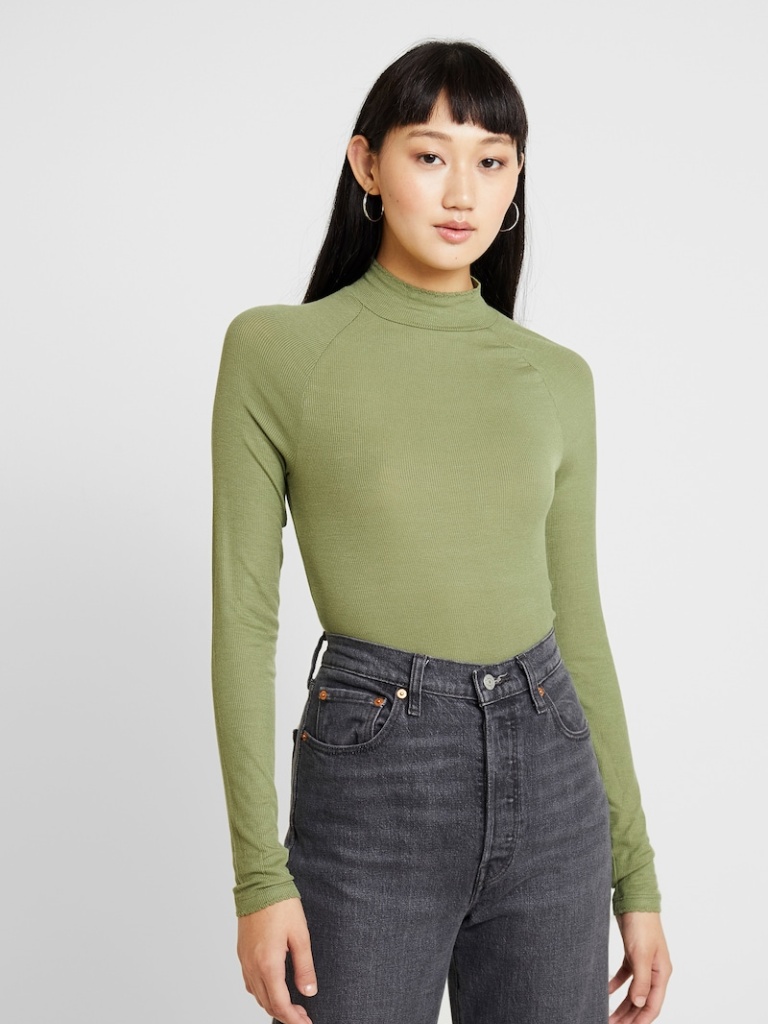
knit tight a long-sleeved with the sleeves down hip length Fully Tucked in turtleneck turtleneck